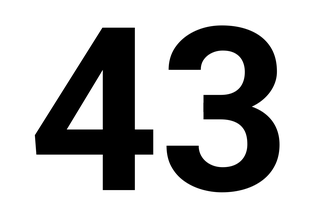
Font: Roboto_Bold